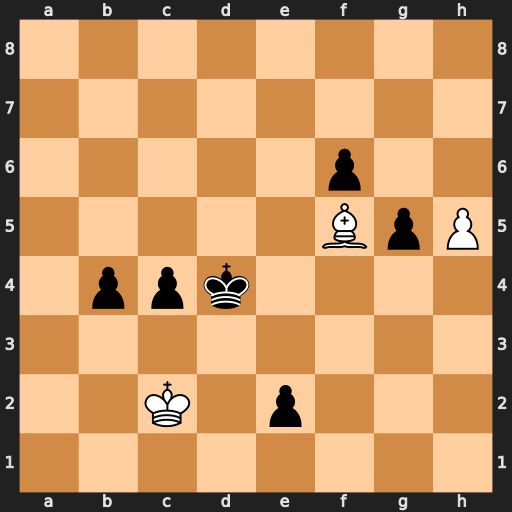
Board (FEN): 8/8/5p2/5BpP/1ppk4/8/2K1p3/8
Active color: w
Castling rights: -
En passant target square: -
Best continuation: Kd2 Ke5 h6 Kxf5 h7